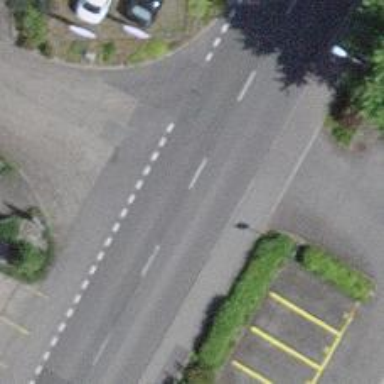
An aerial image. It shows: Bus stop with designated stop position for public transport.